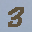
Label: 3